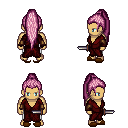
a pixel art fantasy rpg character, male body template, human, tanned skin, red robe, white pants, pink extra-long topknot hairstyle, cloth bracers, brown slippers, dagger, four views (front, back, left, right), 2x2 character sprite sheet, small pixel art, hard edges, no anti-aliasing